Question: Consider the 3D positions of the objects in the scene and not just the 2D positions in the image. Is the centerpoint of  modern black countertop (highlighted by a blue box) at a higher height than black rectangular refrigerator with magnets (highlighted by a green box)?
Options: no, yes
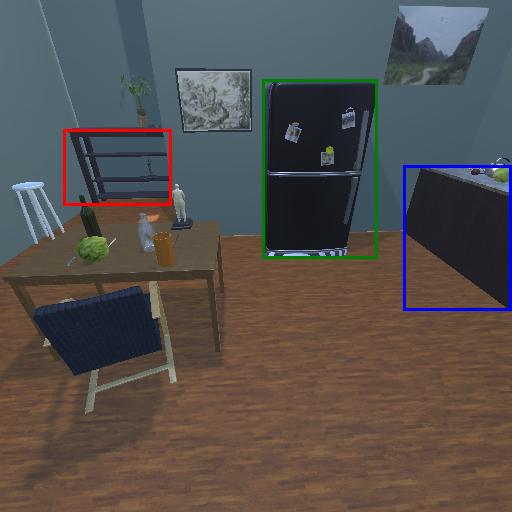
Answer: no